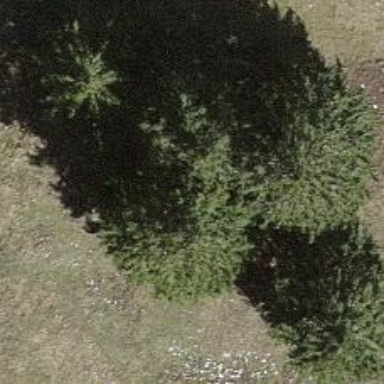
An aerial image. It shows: Beautiful tree in nature.